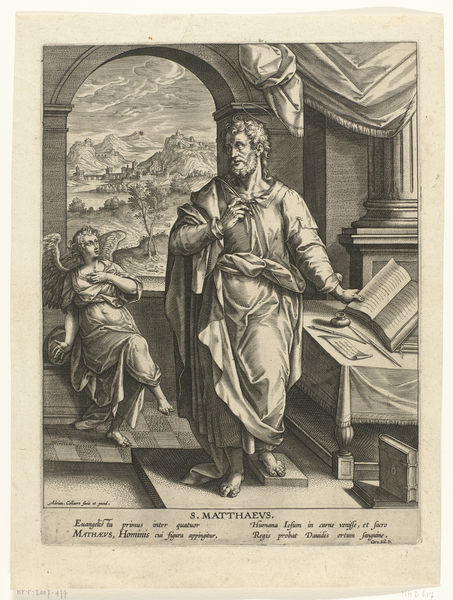
Titel: Evangelist Matteüs
Künstler: Adriaen Collaert
Standort: Amsterdam
Institution: Rijksmuseum
Schlagwörter: baum, berg, feder, himmel, mann, umhang, wasser, wolken, bäume, fluss, landschaft, stadt, fenster, säule, tisch, zeichnung, ausblick, wiese, wolke, alt, bart, bibel, innenraum, vorhang, brücke, wald, engel, schrift, bücher, berge, gebirge, grafik, graphik, rundbogen, bronze, buch, rundfenster, druck, druckgraphik, druckgrafik, stich, angel, schreiben, heiliger, schreiber, tintenfass, kupferstich, landschaftsausblick, grichenland, egnel, evangelist, matthäus, studierstube, mountain, mountains, 1570, graifk, greece, matteus, batteaus, matthaevs, mountauin